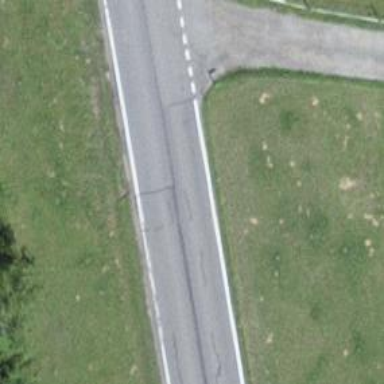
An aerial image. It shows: Unmarked crossing on the road.